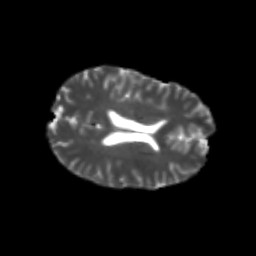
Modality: T2w
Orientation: axial
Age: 24
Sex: female
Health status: healthy
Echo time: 0.074 s